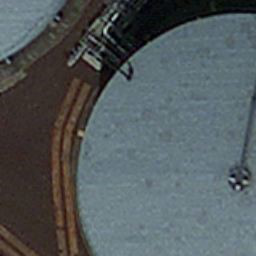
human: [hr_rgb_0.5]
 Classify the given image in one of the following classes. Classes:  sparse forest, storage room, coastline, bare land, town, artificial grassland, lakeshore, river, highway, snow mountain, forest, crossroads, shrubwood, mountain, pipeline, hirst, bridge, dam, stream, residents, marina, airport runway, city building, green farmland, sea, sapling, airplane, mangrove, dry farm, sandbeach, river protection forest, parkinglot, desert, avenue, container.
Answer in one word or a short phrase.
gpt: storage room